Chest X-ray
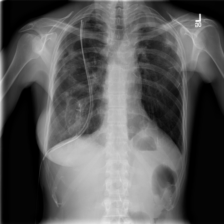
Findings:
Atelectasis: negative
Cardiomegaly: negative
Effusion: negative
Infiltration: negative
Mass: negative
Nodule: negative
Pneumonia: negative
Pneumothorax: positive
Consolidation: negative
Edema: negative
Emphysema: negative
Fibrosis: negative
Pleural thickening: positive
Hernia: negative